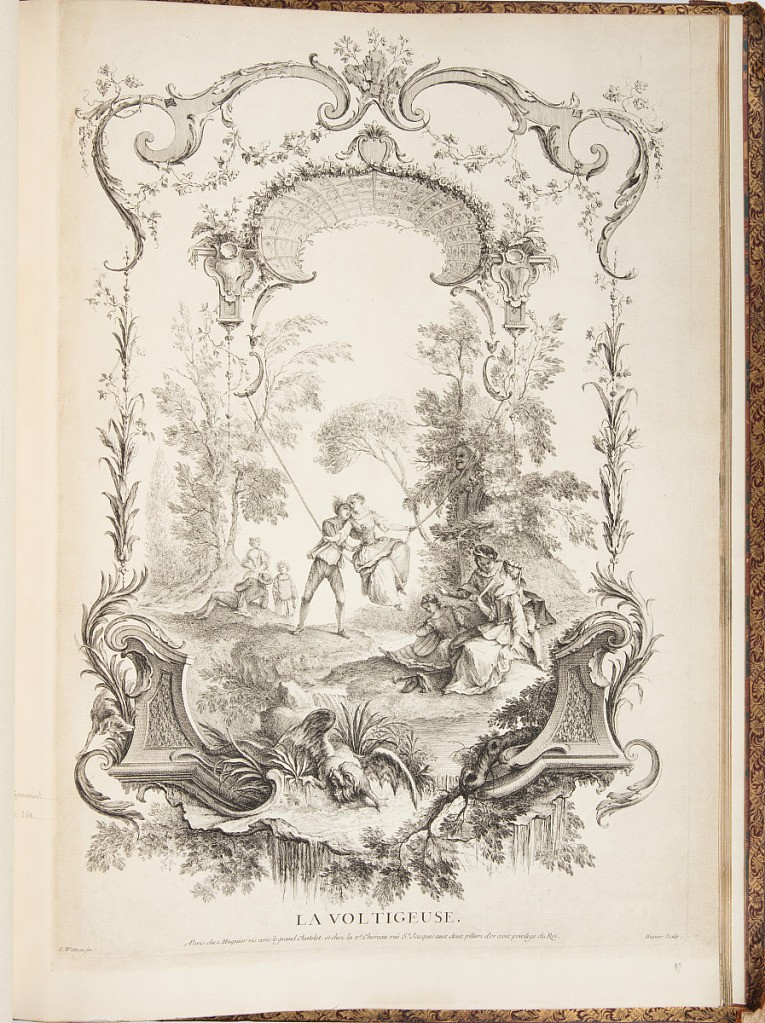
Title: LA VOLTIGEUSE
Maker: Antoine Watteau, French, 1684–1721
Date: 1723-1735
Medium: Etching on laid paper
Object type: Bound print
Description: Vignette of well-dressed figures in a landscape. At center, a young man pushes a woman on a rope swing suspended between two trees. The scene is set within a rocaille frame of ornamentation, and includes a trellis, scrolls, reeds, and basin of water spilling over the frame at the bottom. The plate is signed.